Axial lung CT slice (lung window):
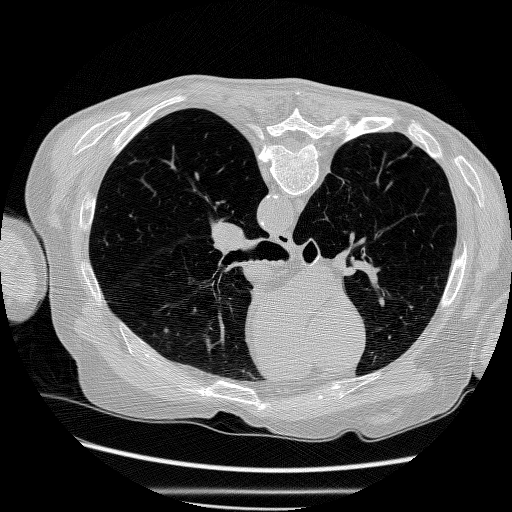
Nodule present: no